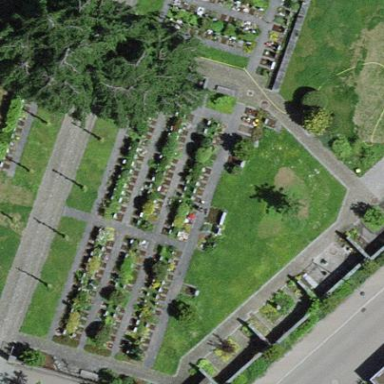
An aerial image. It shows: Graveyard.